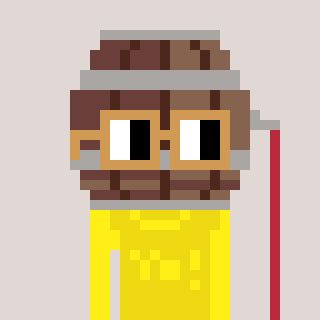
a pixel art character with square brown glasses, a wine barrel-shaped head and a yellow-colored body on a warm background